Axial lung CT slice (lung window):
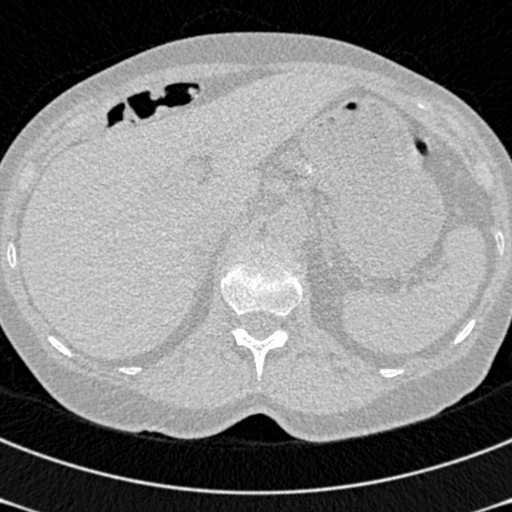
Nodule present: no